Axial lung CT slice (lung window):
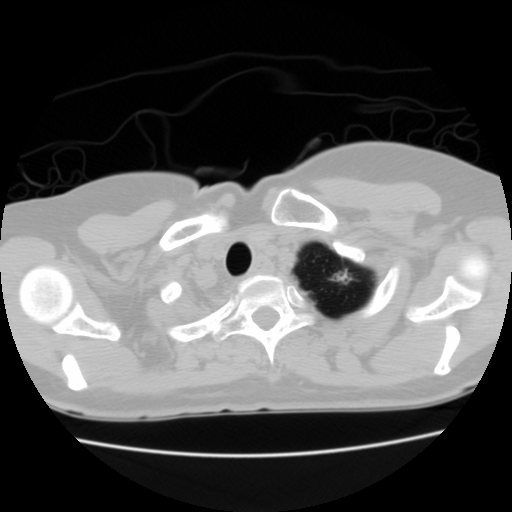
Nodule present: yes
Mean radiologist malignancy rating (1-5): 4.5